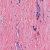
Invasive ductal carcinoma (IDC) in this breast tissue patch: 1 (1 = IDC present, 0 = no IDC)